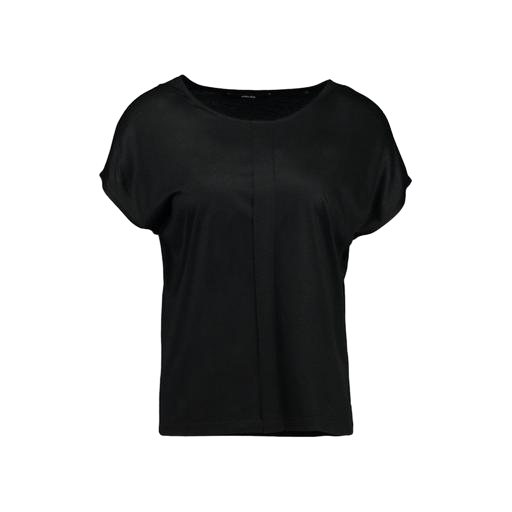
short-sleeve top only macy, black t-shirt basique jersey, black geo-print t-shirt only macy, white background